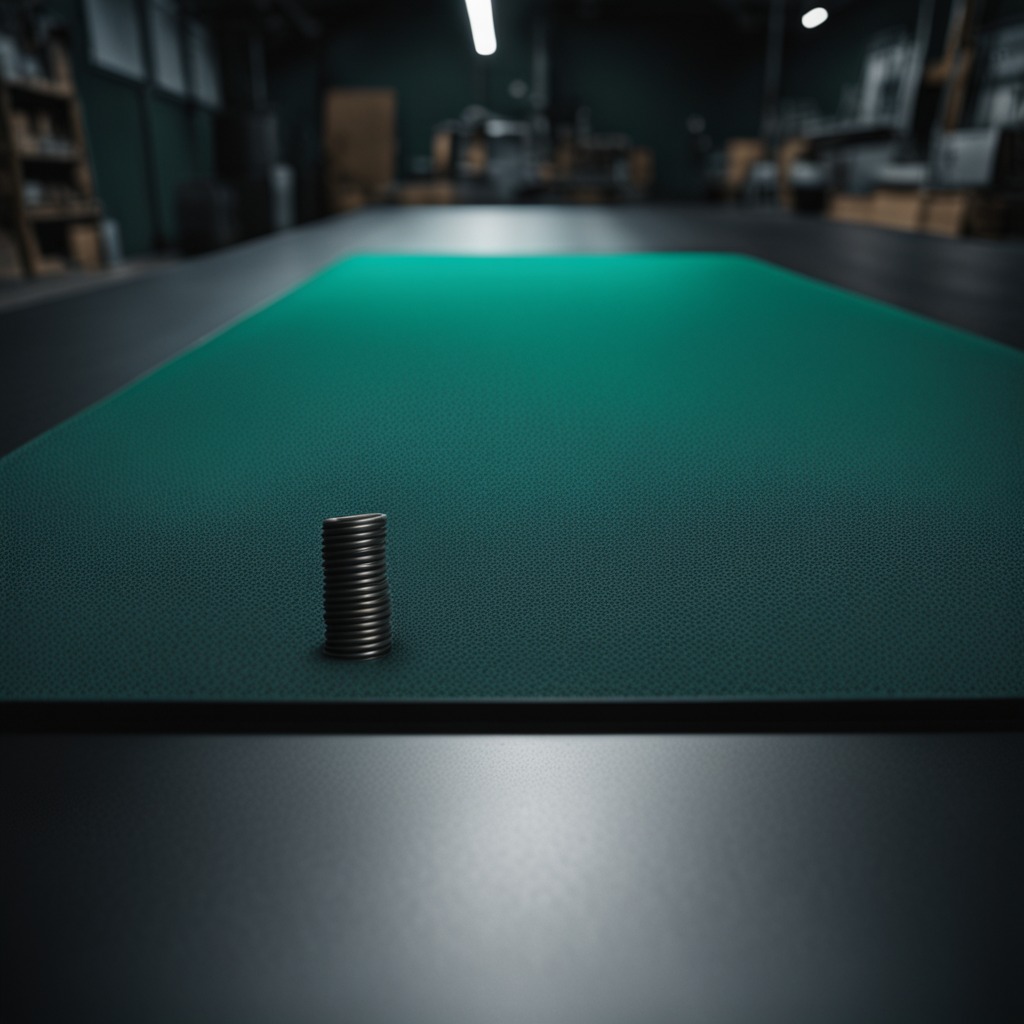
A coiled metal spring is lying on the granite tabletop.